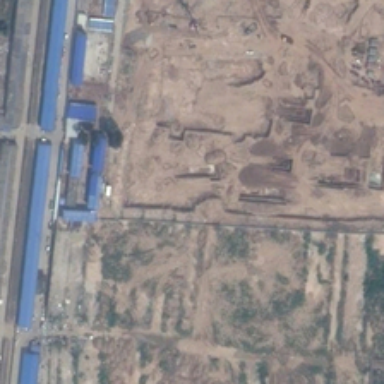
Several long buildings and green trees are near a piece of bareland .